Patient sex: M
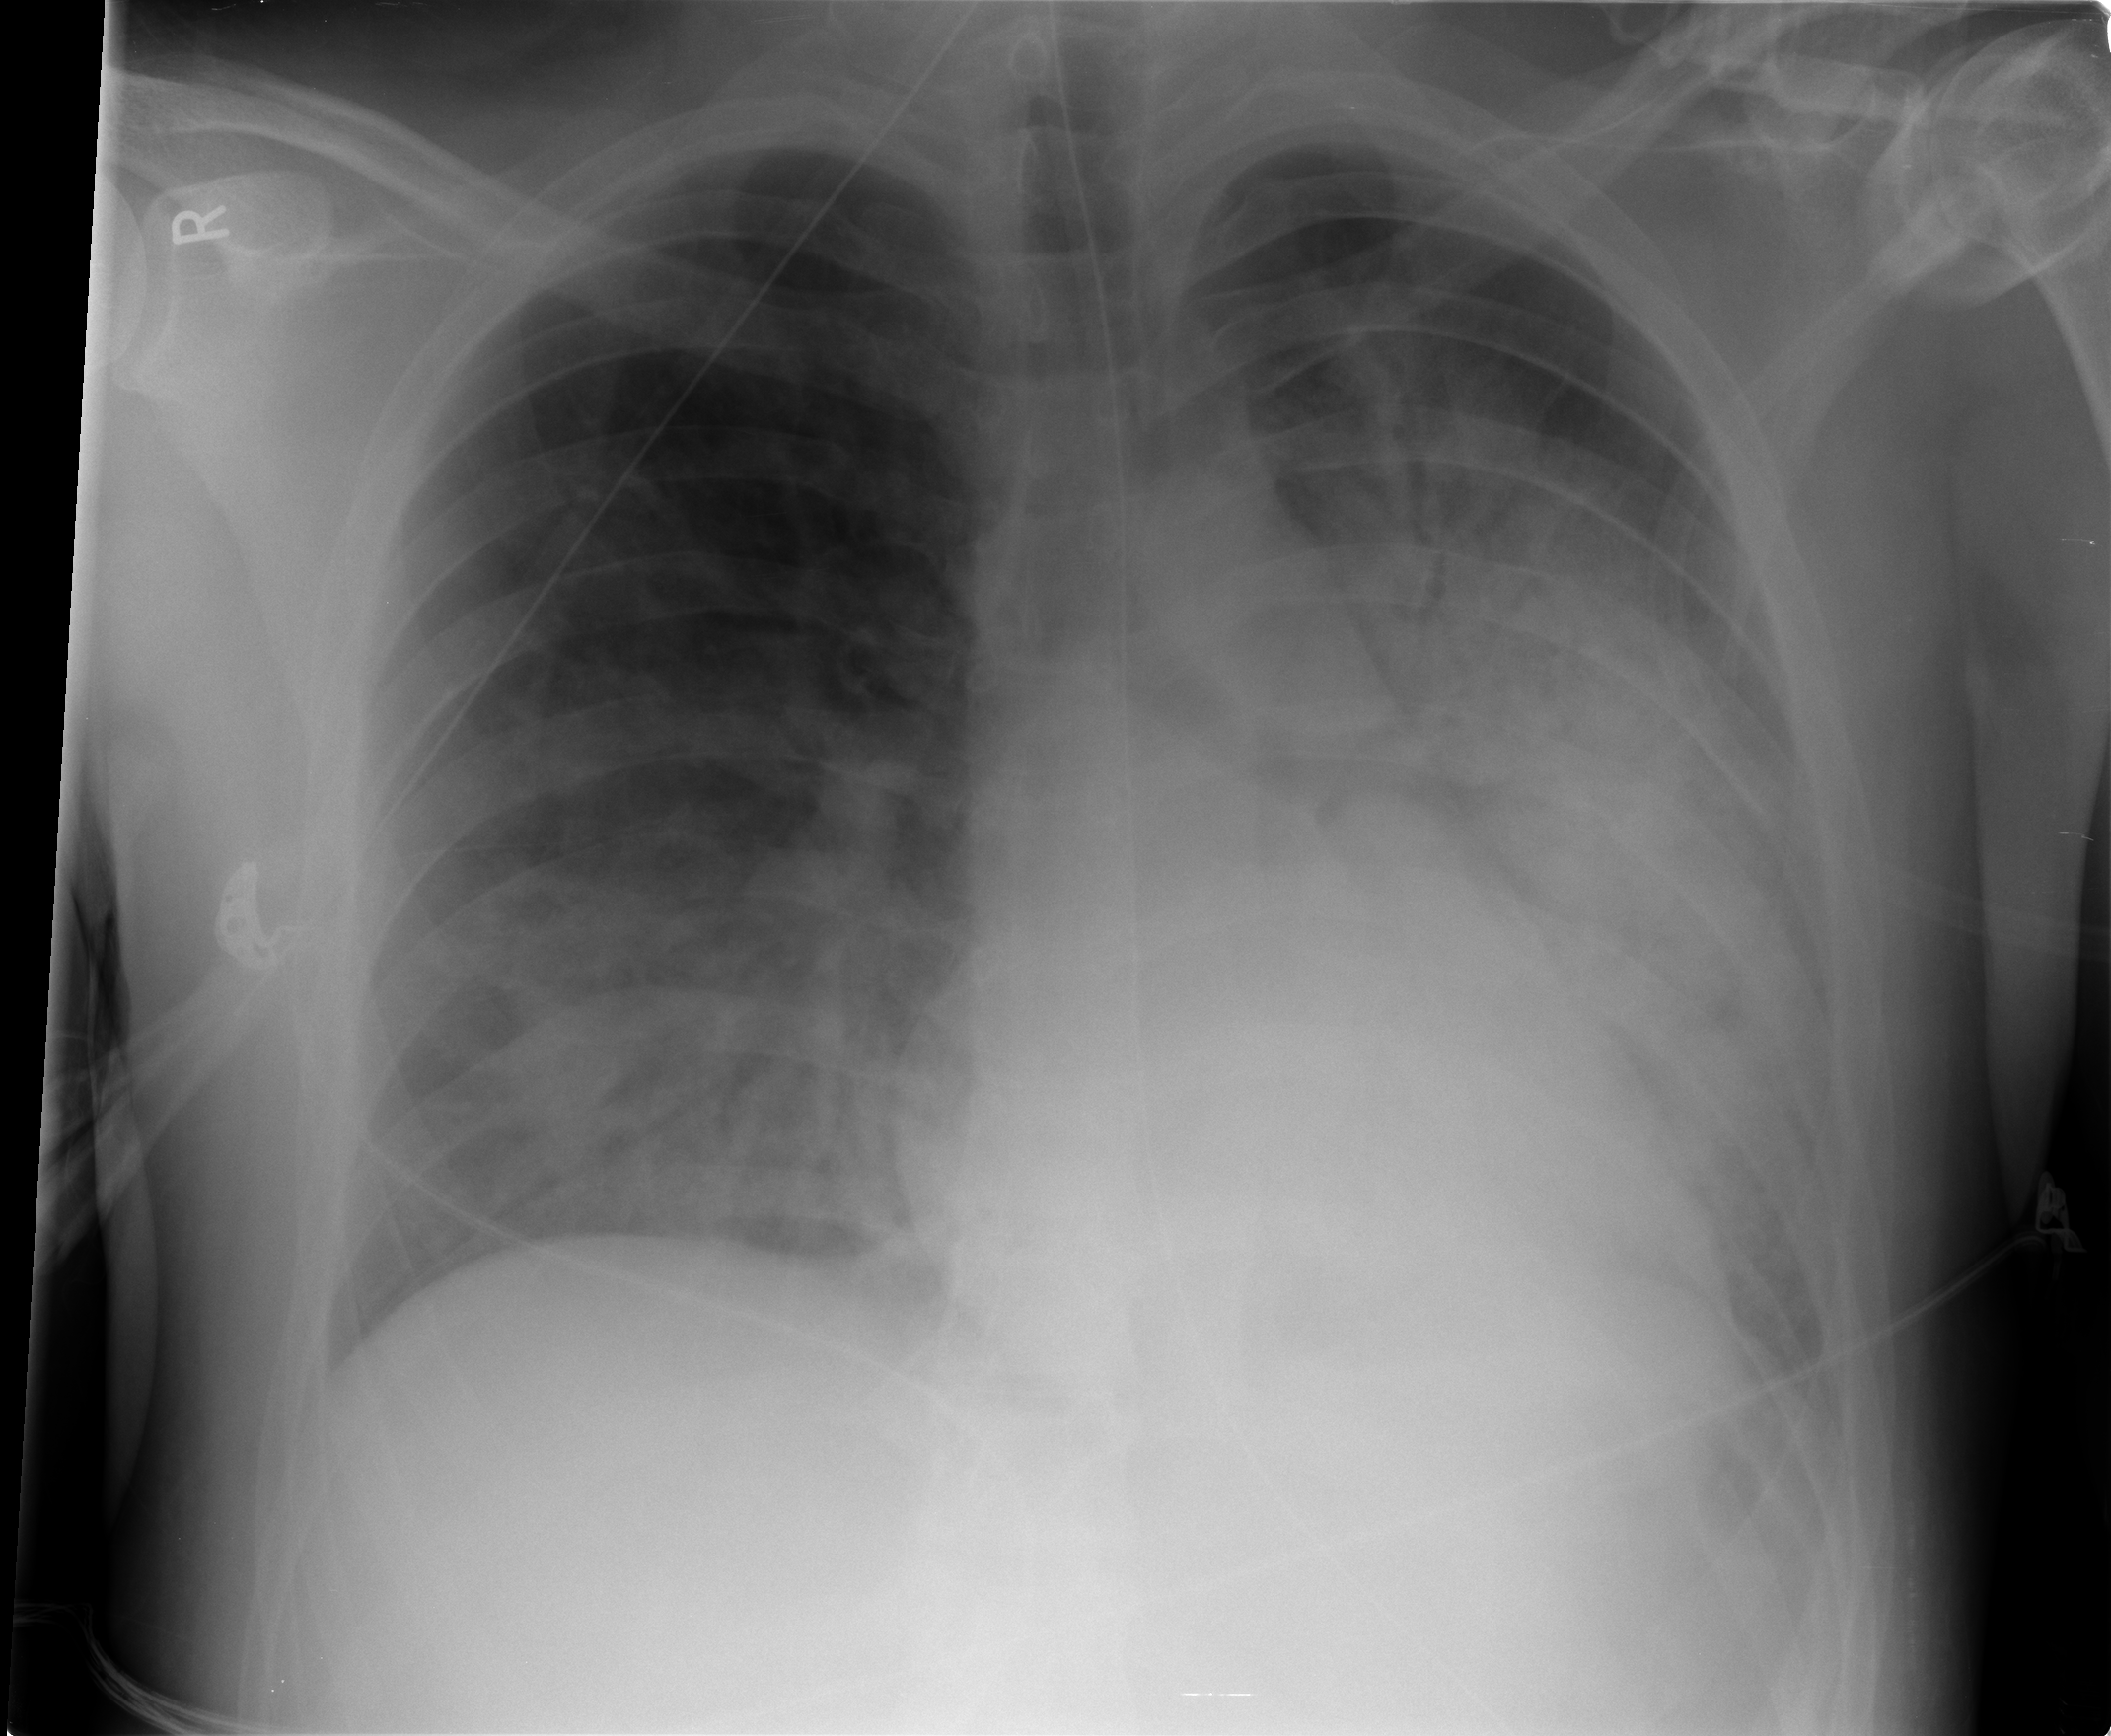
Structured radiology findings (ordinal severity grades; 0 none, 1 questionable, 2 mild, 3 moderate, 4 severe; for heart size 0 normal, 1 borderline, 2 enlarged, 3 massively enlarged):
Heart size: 0
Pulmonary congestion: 0
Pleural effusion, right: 0
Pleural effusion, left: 1
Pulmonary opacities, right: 3
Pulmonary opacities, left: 4
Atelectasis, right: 2
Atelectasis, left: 2